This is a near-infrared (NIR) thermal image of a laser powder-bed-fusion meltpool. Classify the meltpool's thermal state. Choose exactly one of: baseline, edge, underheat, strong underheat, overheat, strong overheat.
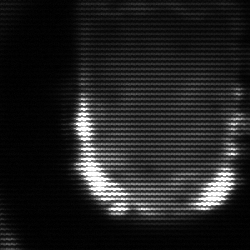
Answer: baseline